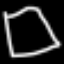
Label: square